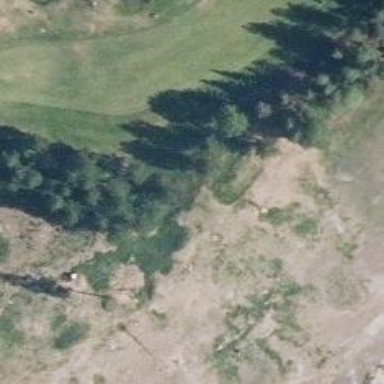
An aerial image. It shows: Footway that doubles as golf path.